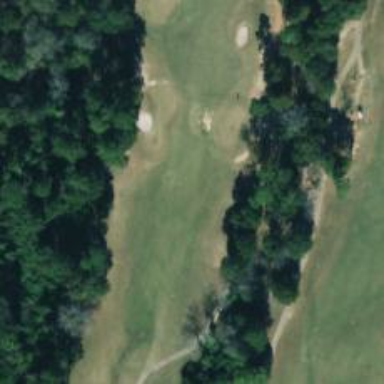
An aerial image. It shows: Golf hole.